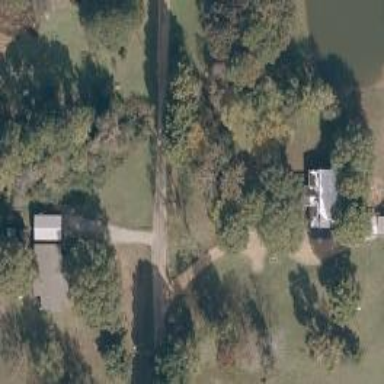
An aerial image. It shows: Driveway leading to service road.